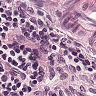
Metastatic tissue present: no